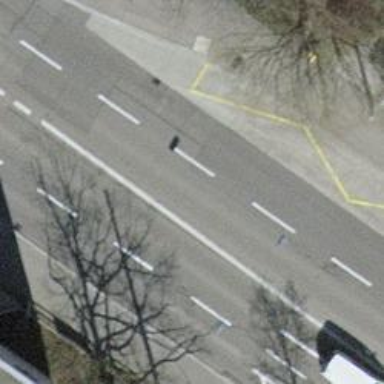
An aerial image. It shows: Trolleybus stop position for public transport.